八年级 · 度量几何学
如图, 在 $R t \triangle A B C$ 与 $R t \triangle D C B$ 中, 已知 $\angle A=\angle D=90^{\circ}$, 请你添加一个条件 (不添加字母和辅助线),使 $R t \triangle A B C \xlongequal{\text { 尺 }} R t \triangle D C B$, 你添加的条件是 \$ \qquad \$

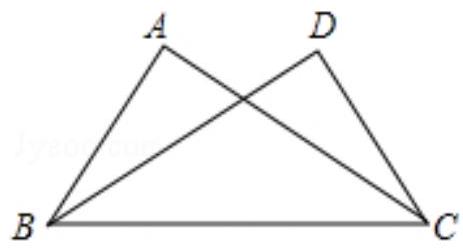
答案: $A B=D C$